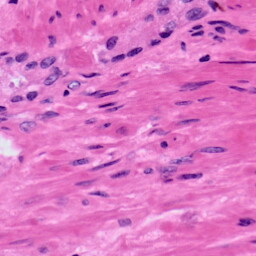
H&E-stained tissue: Prostate